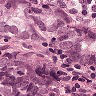
Metastatic tissue present: yes